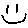
Label: smiley face